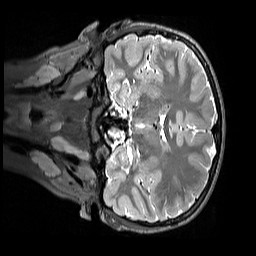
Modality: T2w
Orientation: coronal
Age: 9
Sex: male
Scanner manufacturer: siemens
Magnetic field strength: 3 T
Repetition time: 3.2 s
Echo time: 0.408 s